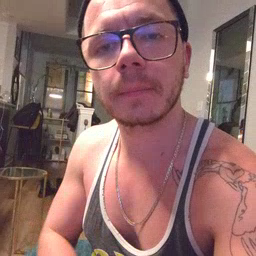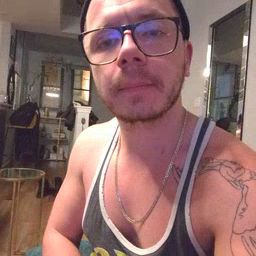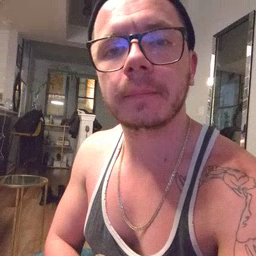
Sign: that